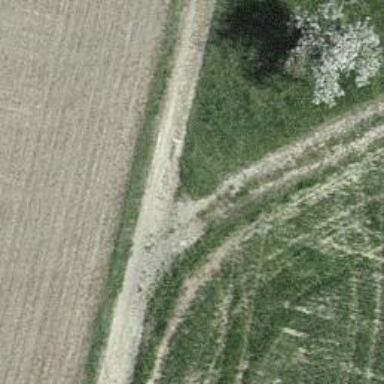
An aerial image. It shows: Unpaved track with grade2 quality type.